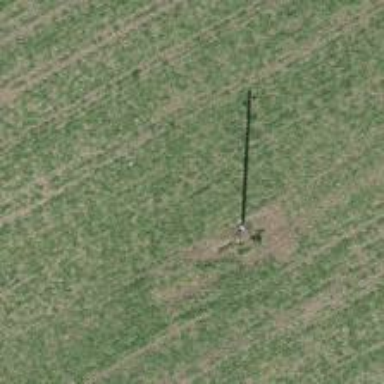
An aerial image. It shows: Power pole.